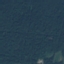
Land use / land cover: Forest